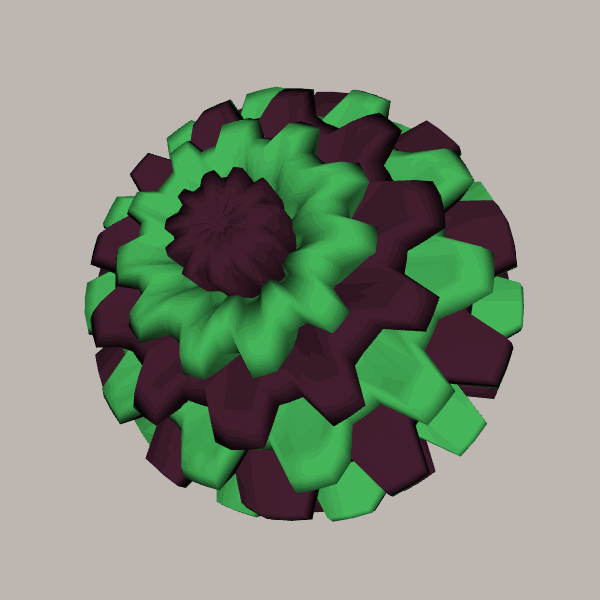
Background: light